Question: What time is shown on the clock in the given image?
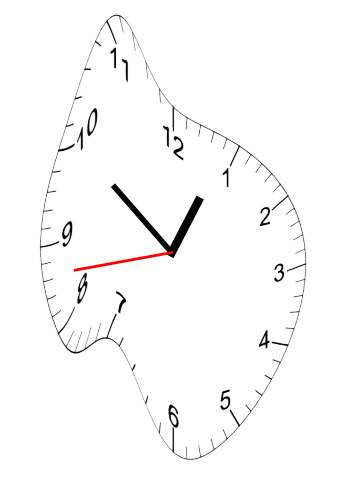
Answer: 12:50:43